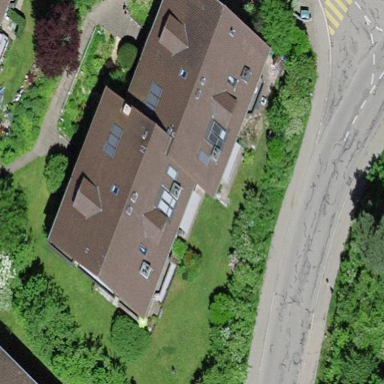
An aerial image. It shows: Residential building.